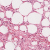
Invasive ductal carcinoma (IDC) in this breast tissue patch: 0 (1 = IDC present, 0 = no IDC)